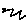
Label: zigzag